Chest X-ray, PA view. Patient: 55 years old, sex F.
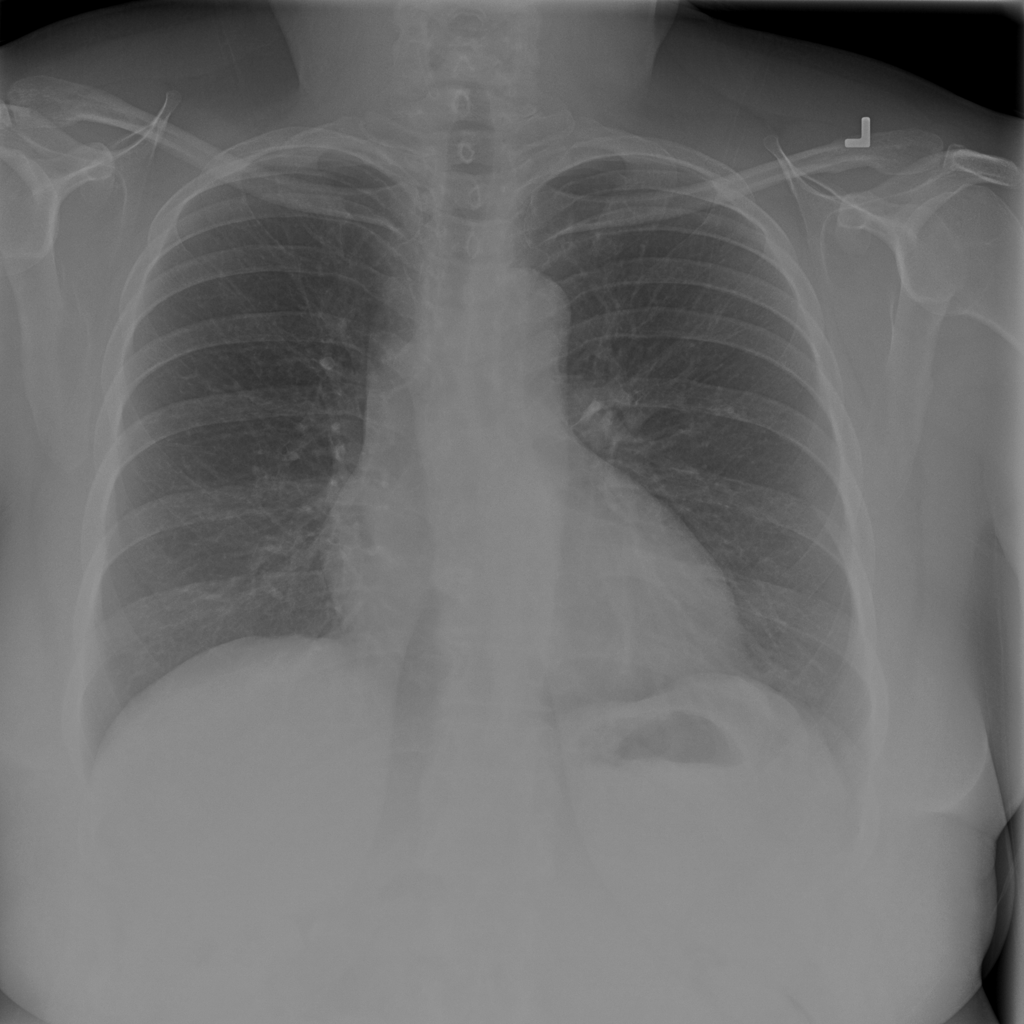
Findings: Atelectasis